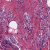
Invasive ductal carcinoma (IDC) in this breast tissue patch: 1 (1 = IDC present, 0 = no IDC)